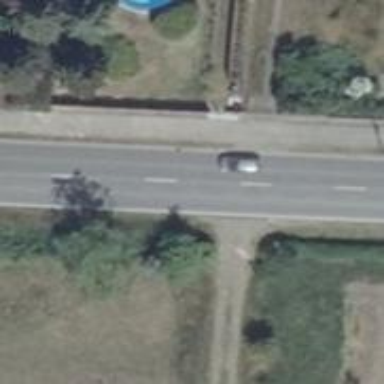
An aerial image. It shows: Secondary road with asphalt surface.